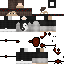
A female skeleton skin with dark skin, wearing brown helmet dressed in a black hoodie and black pants, featuring a closed mouth.